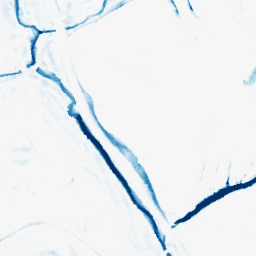
Category: morphological
Decomposition family: morphological_square
Decomposition parameters: operation: closing
size: 10
Upsampling method: bspline
Upsampling parameters: scale: 8
Upsampling scale: 8